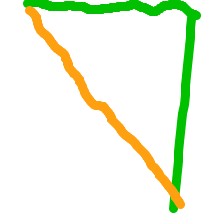
Shape: triangle